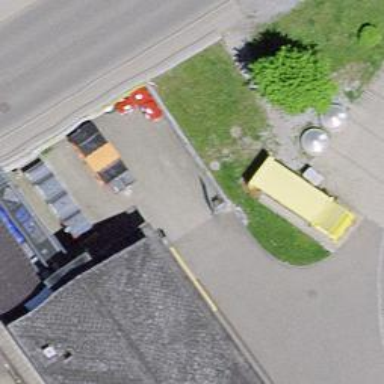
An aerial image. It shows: Recycling center for various types of waste.